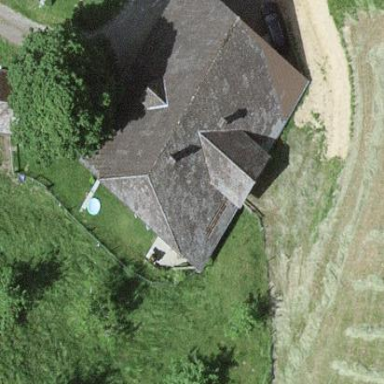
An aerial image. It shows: Farm building.